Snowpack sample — Rabbit Ears Pass, Jackson County, Colorado, USA (12/17/25, 1:08 PM MST)
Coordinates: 40.387, -106.625
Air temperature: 34 °F
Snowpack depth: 46 cm
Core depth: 20 cm
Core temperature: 24.8 °F
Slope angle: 6°, slope face: 165°
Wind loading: medium
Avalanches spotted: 0
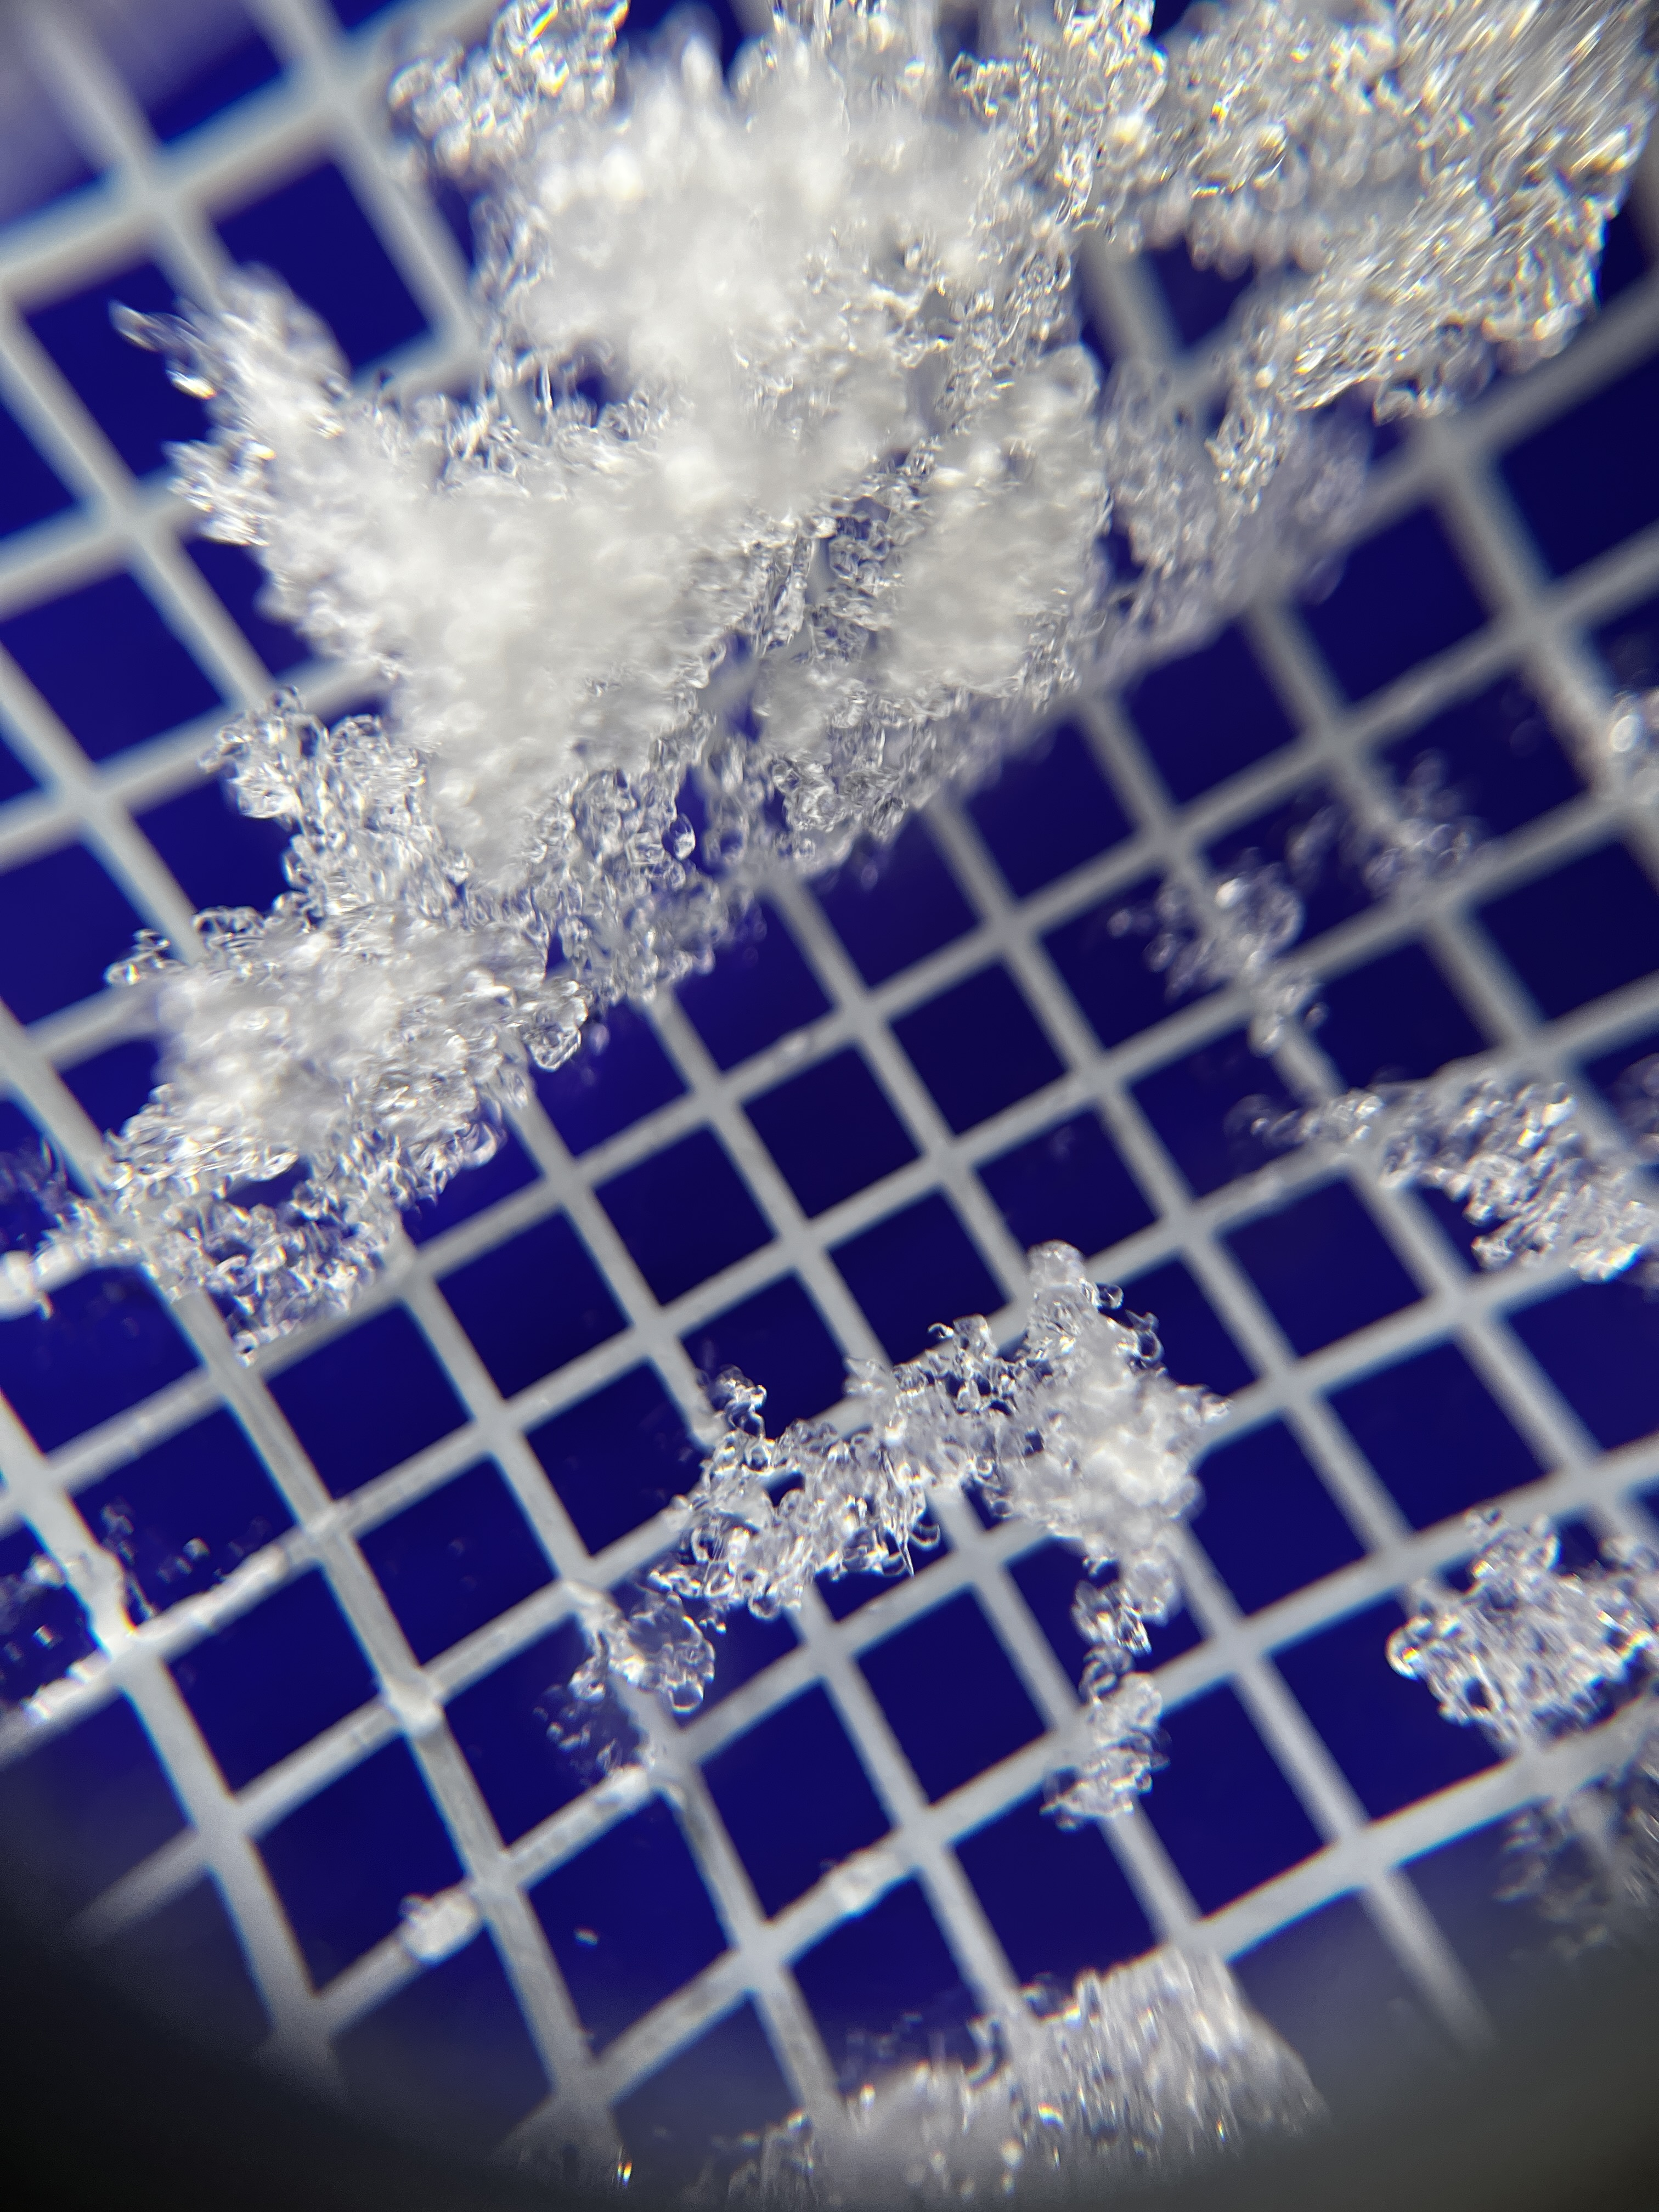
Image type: magnified_profile
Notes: No avalanches spotted nearby, although collected in a meadowy area with minimal risk on this face of the pass.